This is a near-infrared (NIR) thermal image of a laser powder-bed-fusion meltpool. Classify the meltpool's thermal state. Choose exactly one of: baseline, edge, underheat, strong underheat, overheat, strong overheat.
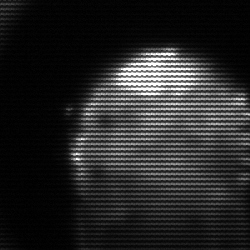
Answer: edge